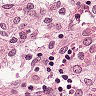
Metastatic tissue present: no